Field crop: maize
Growth stage: 2
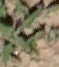
Species: atriplex